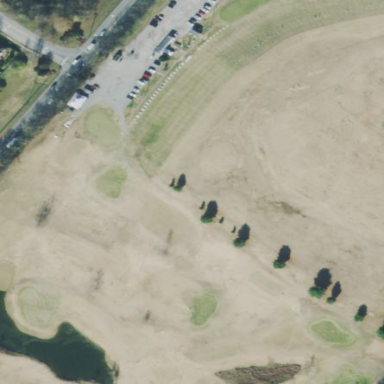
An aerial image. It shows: Golf course.